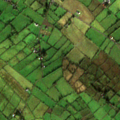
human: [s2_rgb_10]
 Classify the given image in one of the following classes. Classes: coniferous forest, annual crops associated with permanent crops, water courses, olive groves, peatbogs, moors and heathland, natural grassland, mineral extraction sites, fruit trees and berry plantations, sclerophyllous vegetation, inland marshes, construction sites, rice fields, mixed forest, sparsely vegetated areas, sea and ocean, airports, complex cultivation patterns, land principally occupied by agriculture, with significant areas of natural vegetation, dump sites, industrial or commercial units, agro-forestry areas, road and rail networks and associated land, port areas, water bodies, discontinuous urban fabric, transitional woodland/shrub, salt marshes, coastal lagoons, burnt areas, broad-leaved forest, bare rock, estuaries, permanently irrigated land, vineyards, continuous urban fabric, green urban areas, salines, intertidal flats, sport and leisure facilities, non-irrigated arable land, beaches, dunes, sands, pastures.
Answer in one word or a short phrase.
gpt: pastures